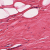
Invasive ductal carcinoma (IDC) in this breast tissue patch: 0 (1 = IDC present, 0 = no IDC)